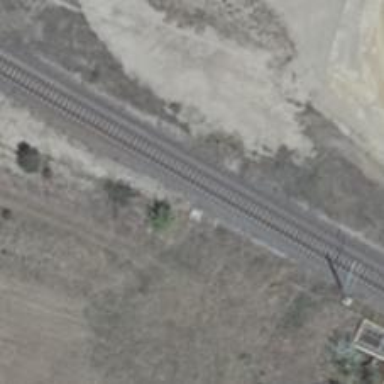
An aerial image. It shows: Abandoned railway.